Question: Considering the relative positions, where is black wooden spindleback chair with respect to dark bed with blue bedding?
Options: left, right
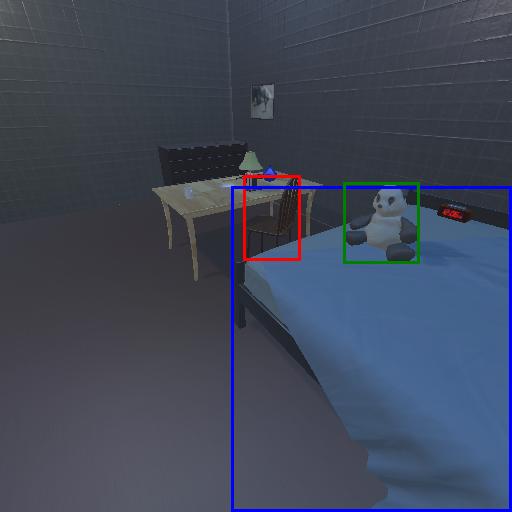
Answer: left